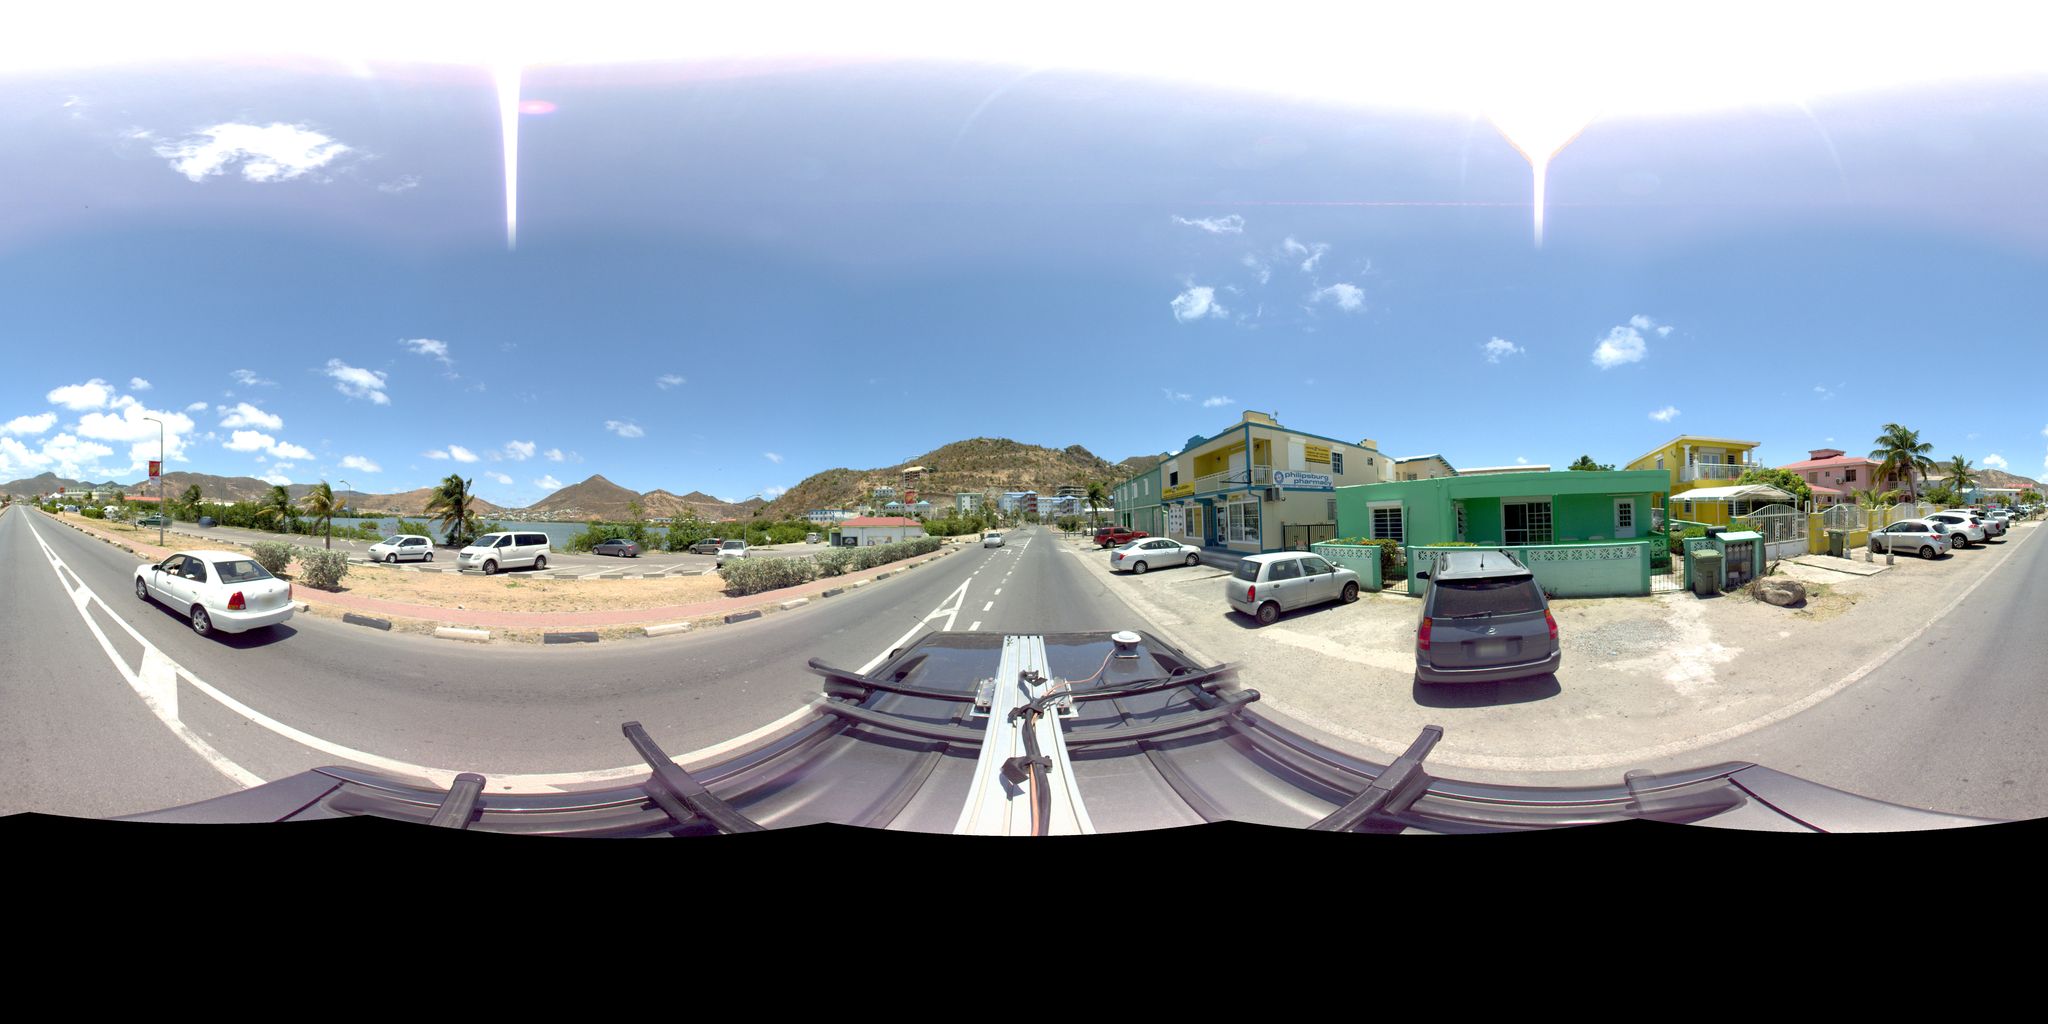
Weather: clear
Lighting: day
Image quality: good
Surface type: cycling surface
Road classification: secondary
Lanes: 2
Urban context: suburban or peri-urban
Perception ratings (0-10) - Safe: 0.35, Lively: 6.05, Beautiful: 3.26, Boring: 1.87, Depressing: 6.01, Wealthy: 3.75